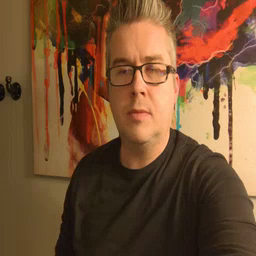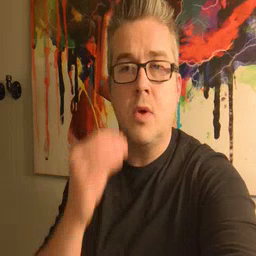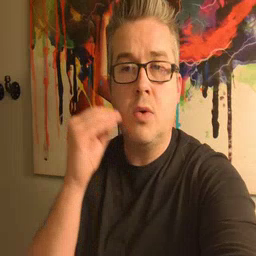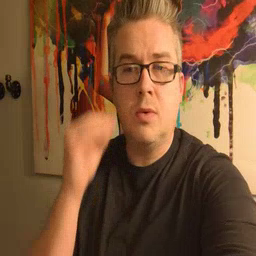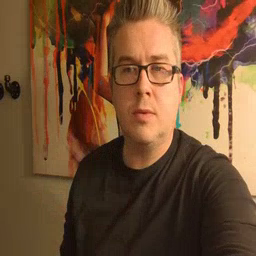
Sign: home